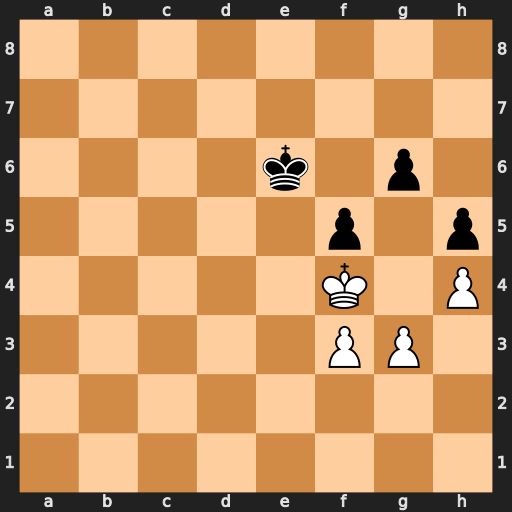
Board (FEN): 8/8/4k1p1/5p1p/5K1P/5PP1/8/8
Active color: w
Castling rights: -
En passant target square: -
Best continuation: Kg5 Kf7 Kh6